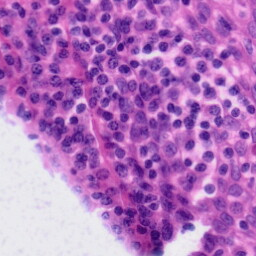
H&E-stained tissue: Tonsil